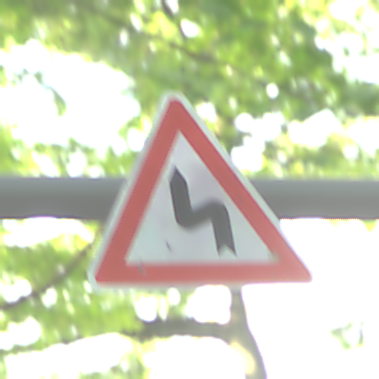
Verkehrszeichen: DoppelkurveZunaechstLinks
Umgebung: Outdoor, RoadRail
Tageszeit: MorningAfternoon
Wetter: Clear
Licht: Natural
Jahreszeit: NotSpecified
Kontrast: LowContrast